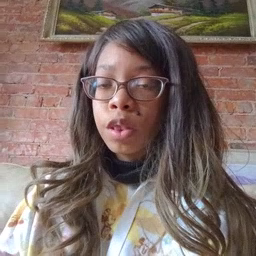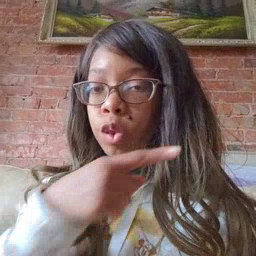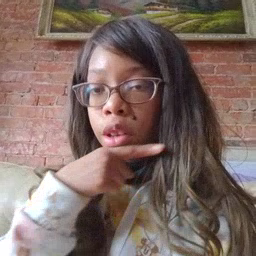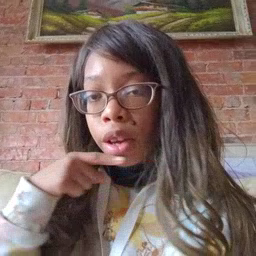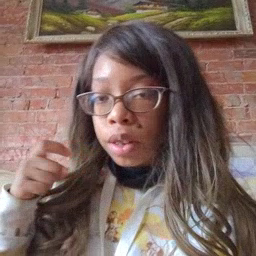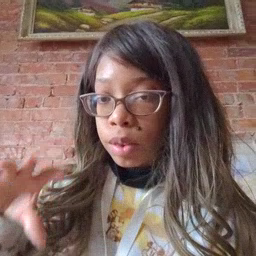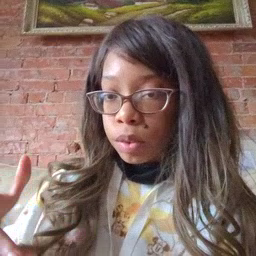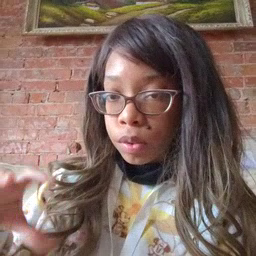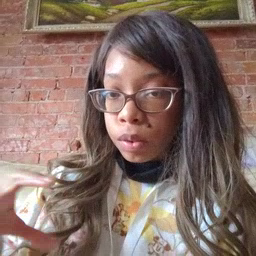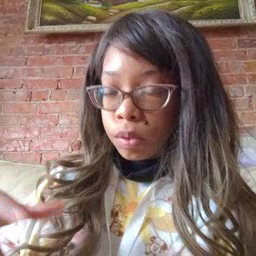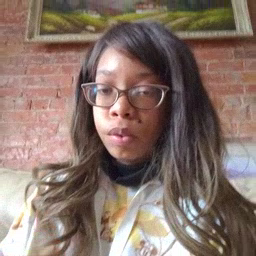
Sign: dryer